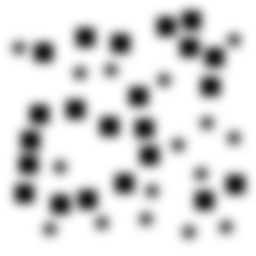
Squares: 22
Triangles: 0
Stars: 16
Total shapes: 38